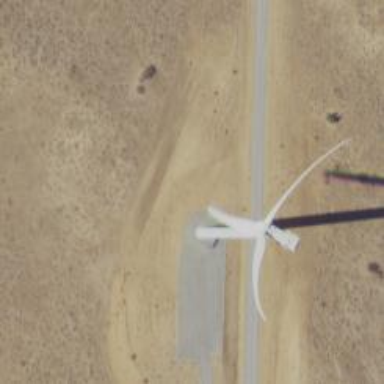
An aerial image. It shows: Wind generator of the horizontal axis type made by Vestas.